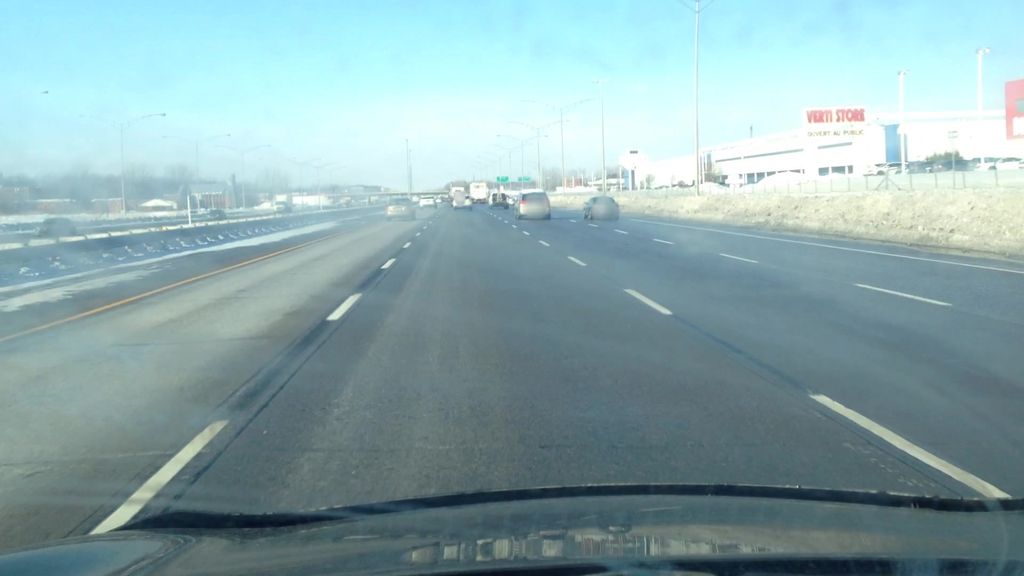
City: montreal